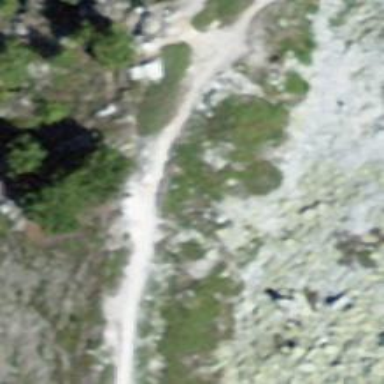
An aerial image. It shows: Path.